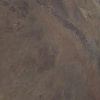
Label: land